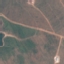
Land use / land cover class: PermanentCrop